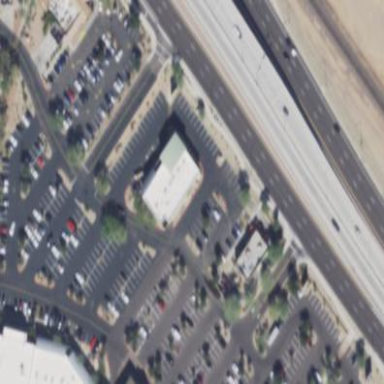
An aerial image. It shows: Asphalt parking lot.